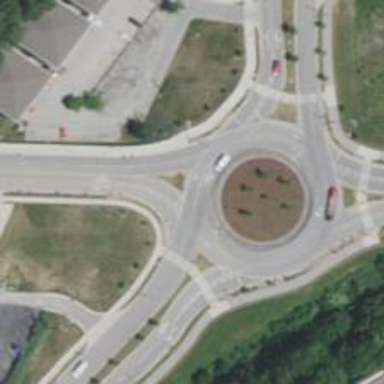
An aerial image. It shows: Secondary road made of asphalt leading to roundabout.